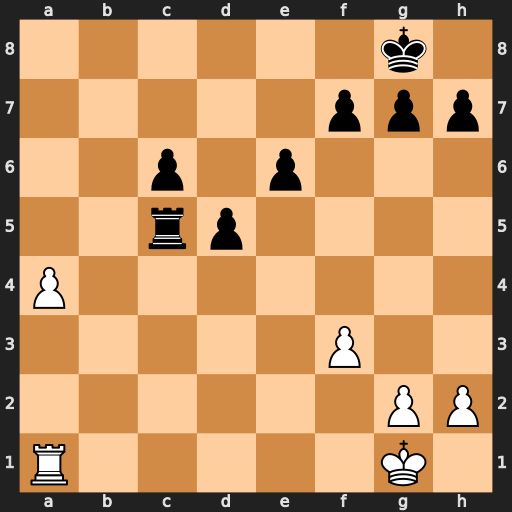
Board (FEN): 6k1/5ppp/2p1p3/2rp4/P7/5P2/6PP/R5K1
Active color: w
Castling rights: -
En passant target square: -
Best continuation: a5 Rxa5 Rxa5